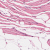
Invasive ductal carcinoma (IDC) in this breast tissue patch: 0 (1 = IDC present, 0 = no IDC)